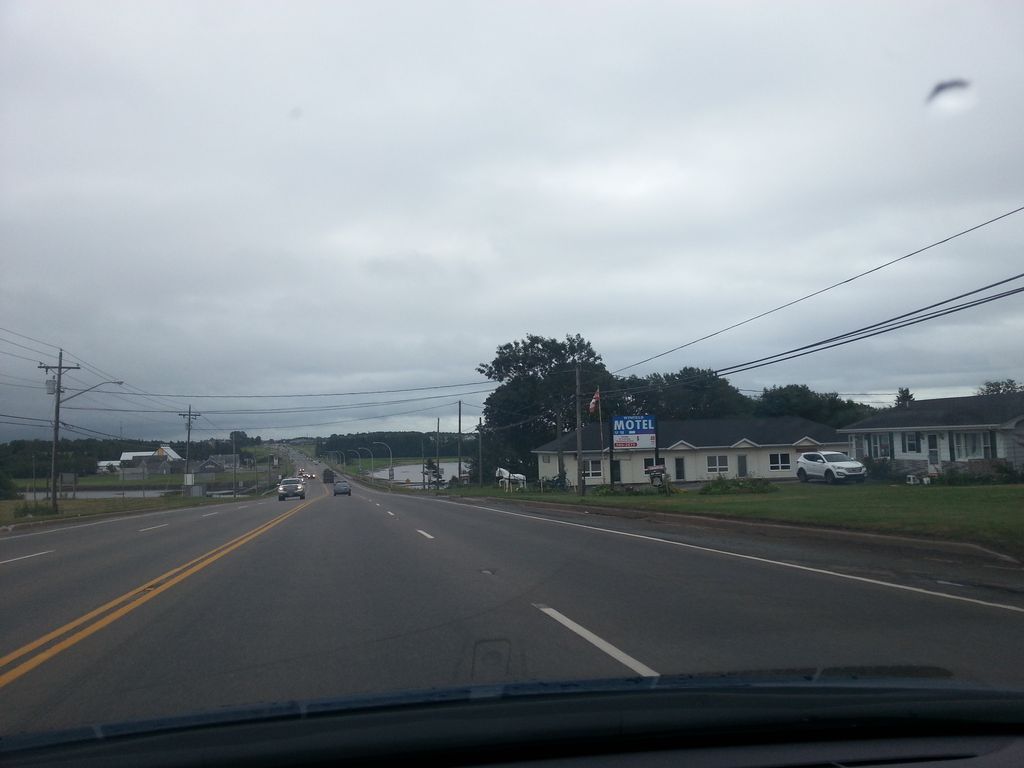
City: charlottetown